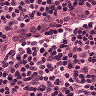
Metastatic tissue present: no